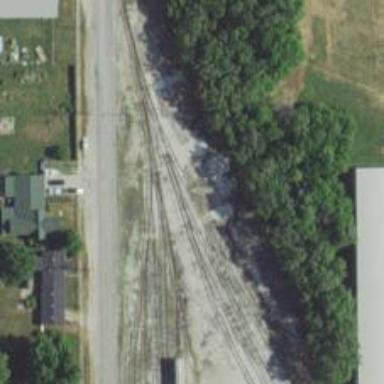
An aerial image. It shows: Railway siding for service.